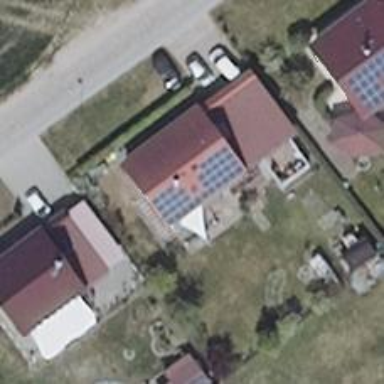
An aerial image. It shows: Small solar photovoltaic panel generator is producing electricity.